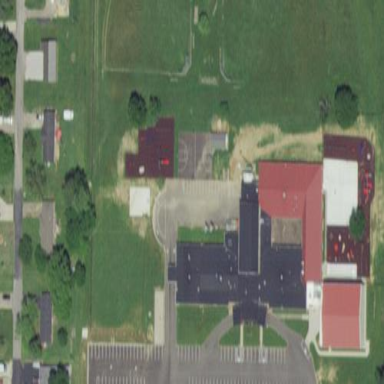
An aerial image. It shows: School.